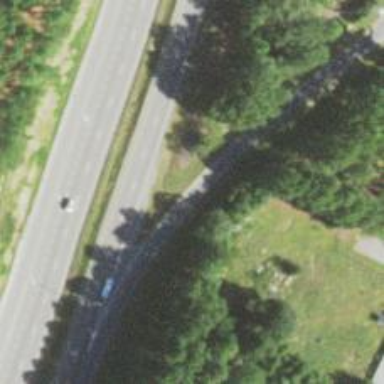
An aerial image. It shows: Trunk link highway.